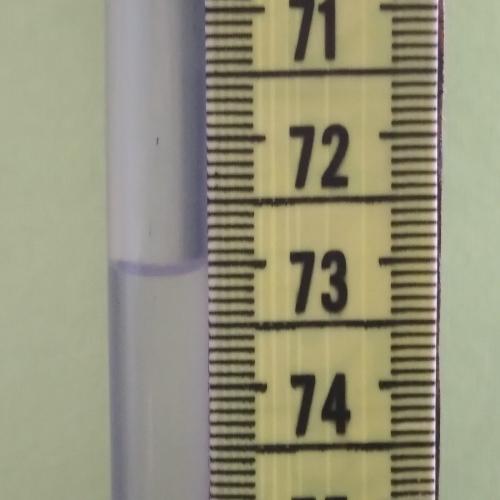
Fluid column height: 73.0 cm